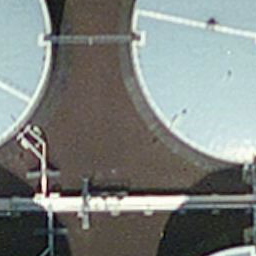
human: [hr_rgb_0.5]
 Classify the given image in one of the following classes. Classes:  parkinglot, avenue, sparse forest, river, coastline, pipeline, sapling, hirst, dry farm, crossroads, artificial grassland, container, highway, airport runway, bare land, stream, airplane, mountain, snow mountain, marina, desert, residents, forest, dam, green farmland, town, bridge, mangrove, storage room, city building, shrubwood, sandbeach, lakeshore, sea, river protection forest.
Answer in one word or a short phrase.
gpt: storage room